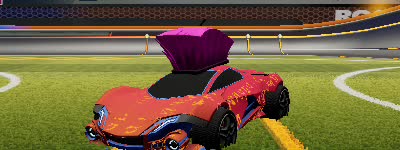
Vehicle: werewolf